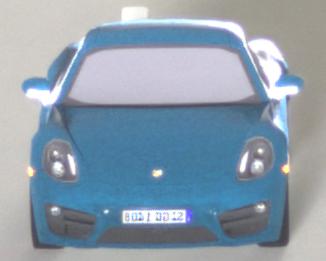
Make: Porsche
Model: Cayman
Detailed model: Cayman (981C)
Model produced from: 2013/03
Model produced until: 2014/04
Doors: 2
Color: blue
Road condition: dry road
Daytime: midday
Contrast: medium contrast